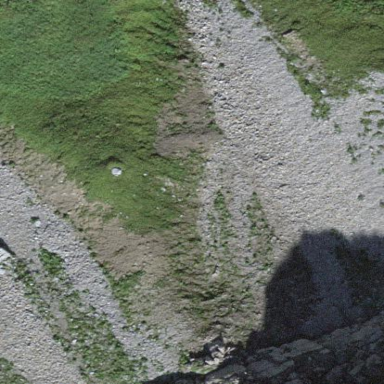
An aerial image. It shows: Natural scree.